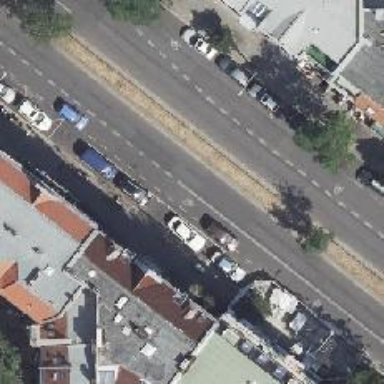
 with dashed line separating it from the parking lane on the right."